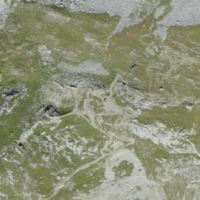
EUNIS habitat code: 48
Species observed at this site:
Prunella collaris
Saxifraga paniculata